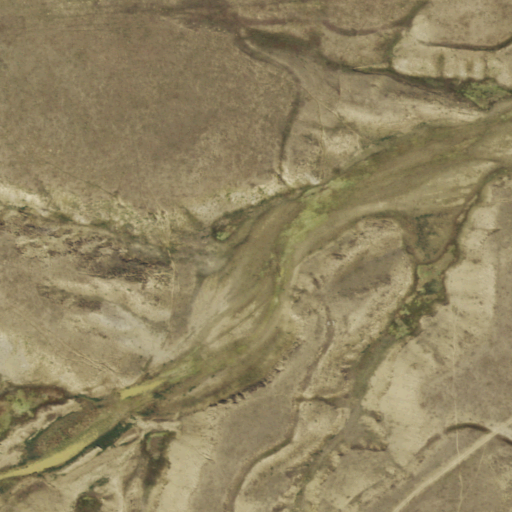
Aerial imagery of valley in Colorado named Porter Canyon containing only grassland